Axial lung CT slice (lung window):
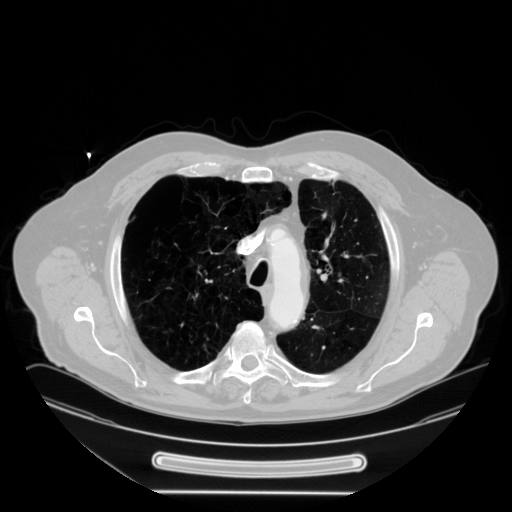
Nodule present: no